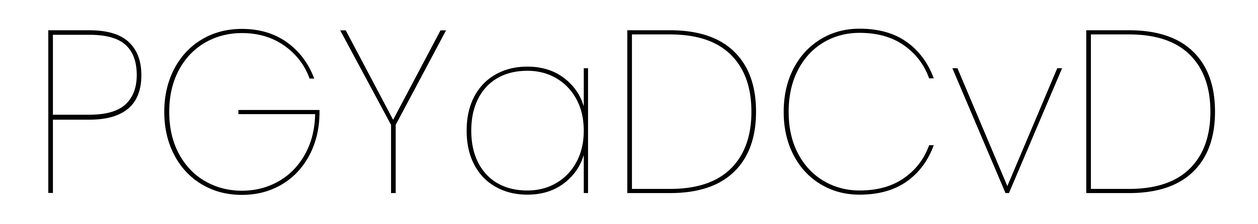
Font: Poppins-Thin